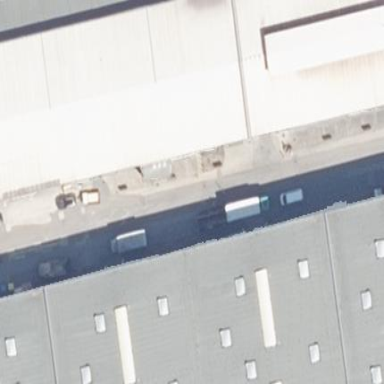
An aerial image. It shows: Commercial building.